Aerial crown-view tile of a tropical tree (Barro Colorado Island, Panama), acquired 20250818:
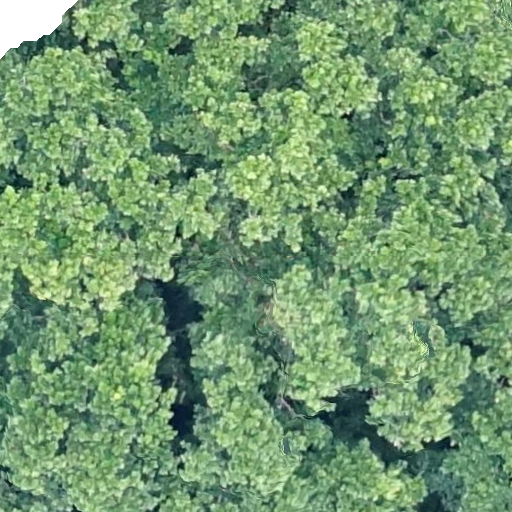
Species: Anacardium excelsum
GBIF accepted scientific name: Anacardium excelsum
Crown area: 645.697 m²